Question: I have a customized 'UITableViewCell' and I've added a 'UIImageView' to it. The thing is, there are times when I want to remove the 'UIImageView' as the data I receive from the server does not have an image associated with it. How do I make the cell layout change such that the other elements move up. Should I set the UIImageView's frame to zero? Using a placeholder image is a solution.
Here's what my problem looks like:

The row with index 0 does not have an image but there is a space in between the top and the bottom label. Is there a way I can do this using Auto Layout?
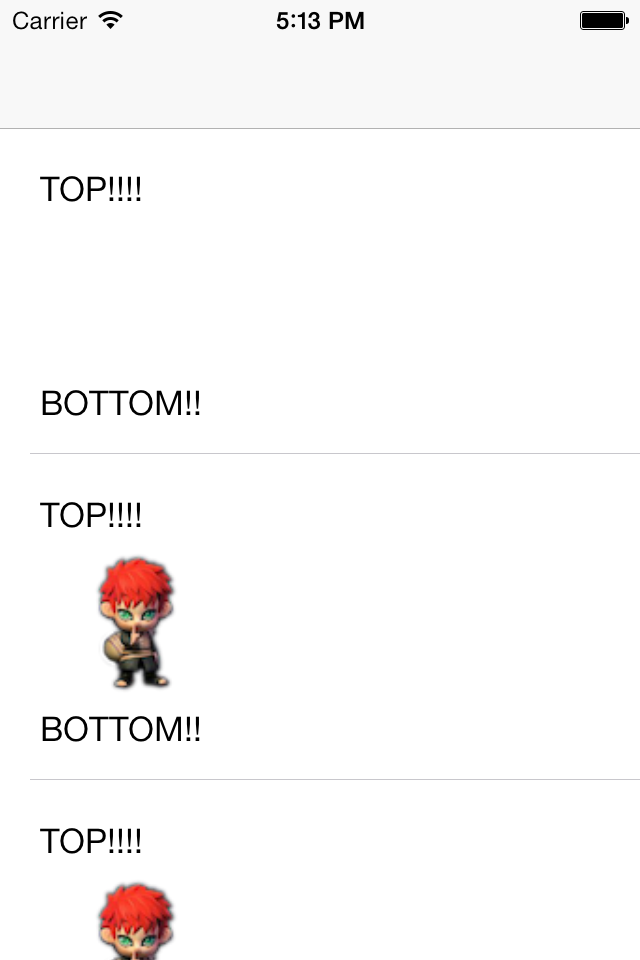
Answer: Your problem is actually caused by 'heightForRowAtIndexPath', you have to return the proper value in this method, something like:
'''
- (CGFloat)tableView:(UITableView *)tableView heightForRowAtIndexPath:(NSIndexPath *)indexPath {
YourCustomObject *object = [tableDataSource objectAtIndex:indexPath.row];
if(object.hasImage) {
return heightForCellWithImageInside;
}
else {
return heightForCellWithoutImageInside;
}
}
'''
Then, in your 'cellForRowAtIndexPath' just hide the 'UIImageView' if there is no image for it.